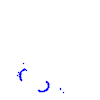
Particle: pion